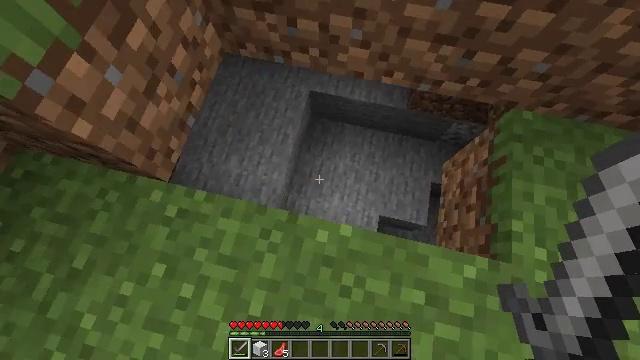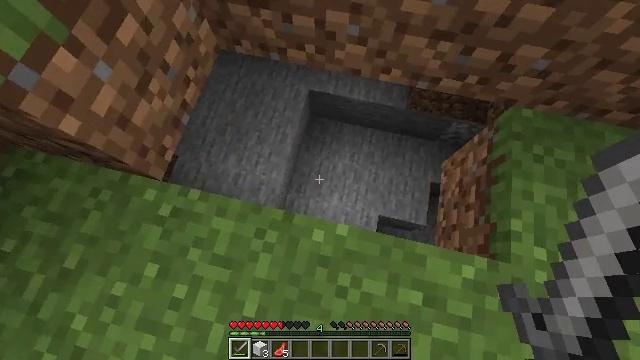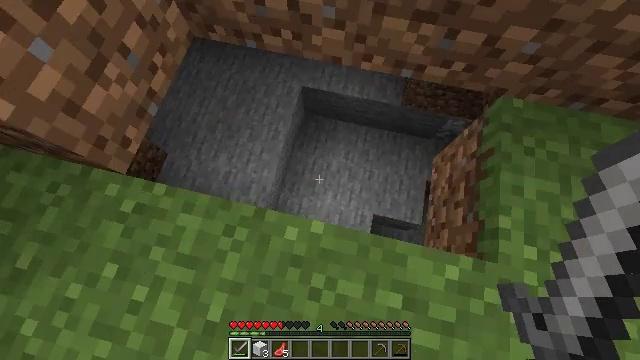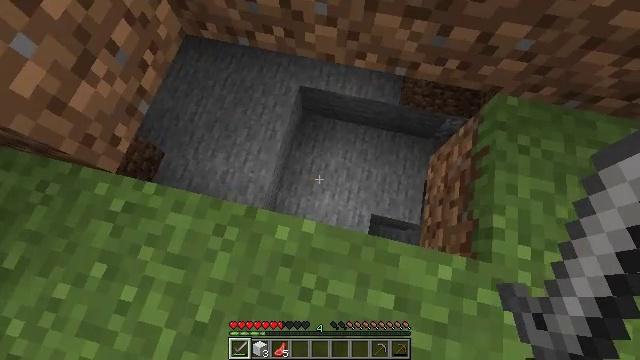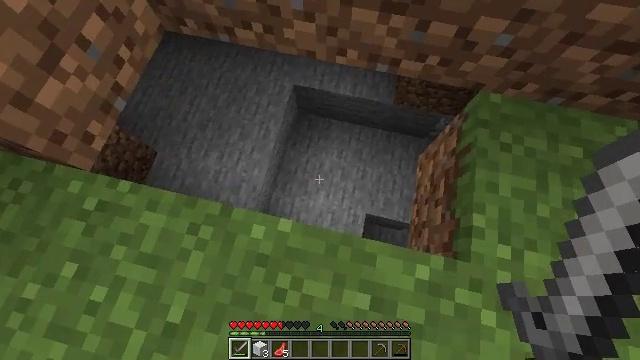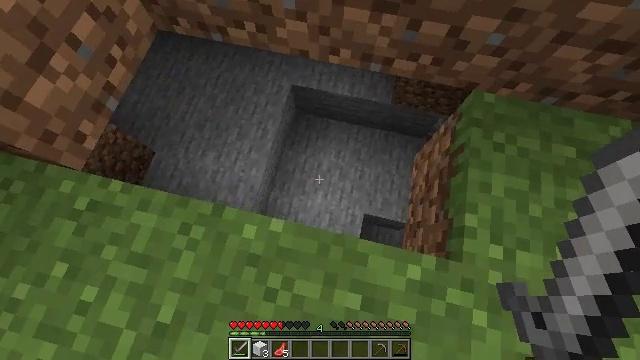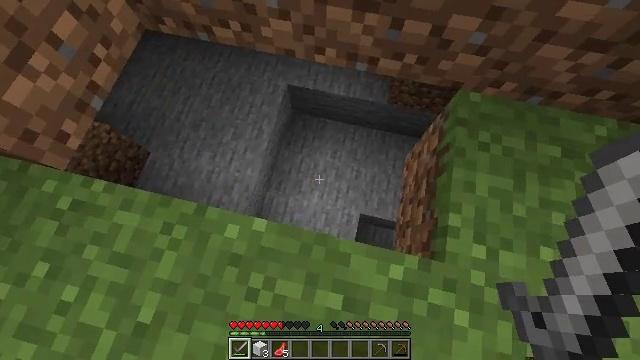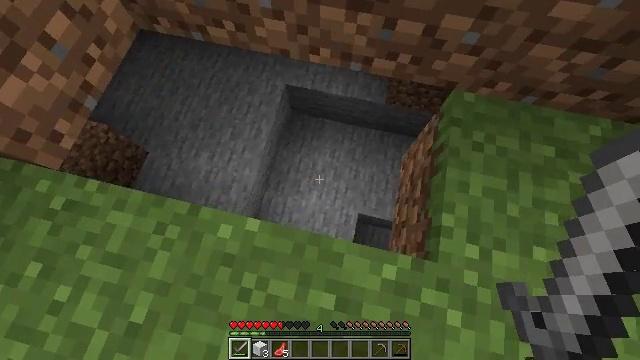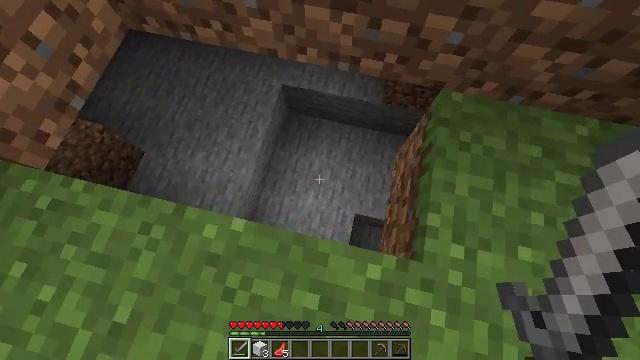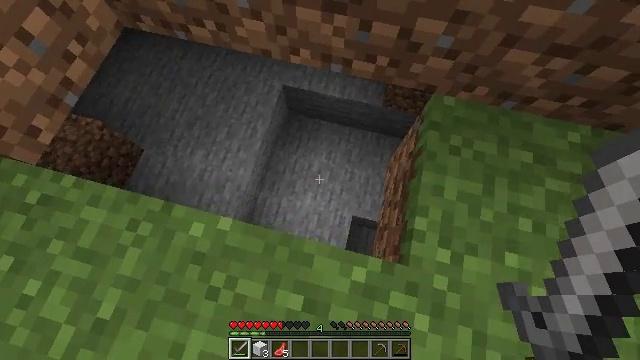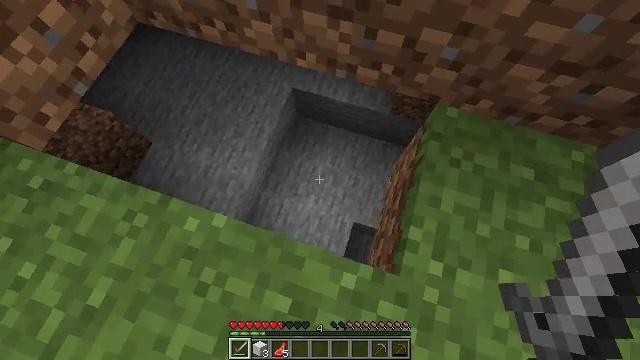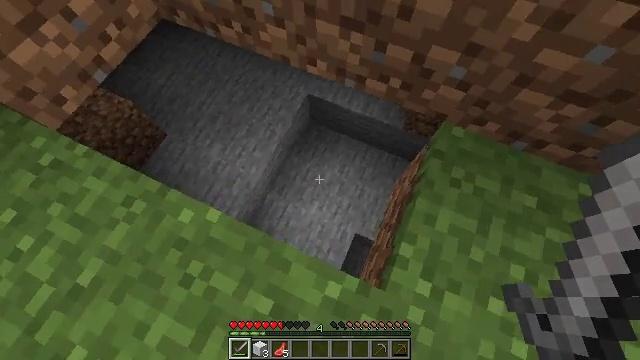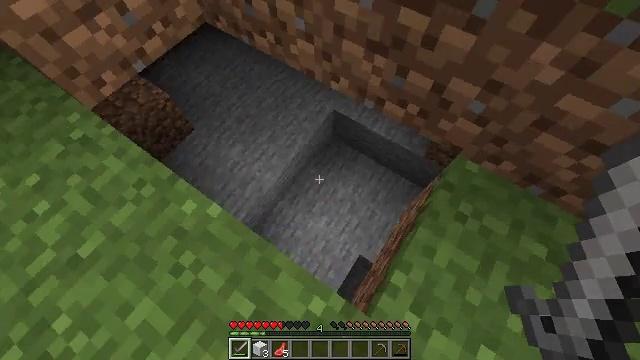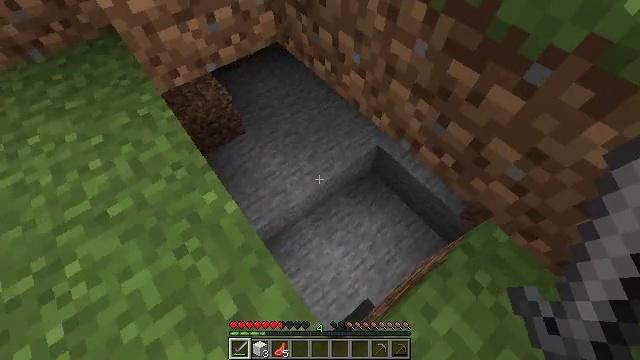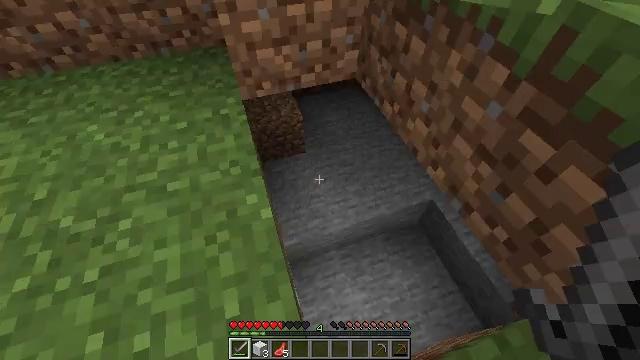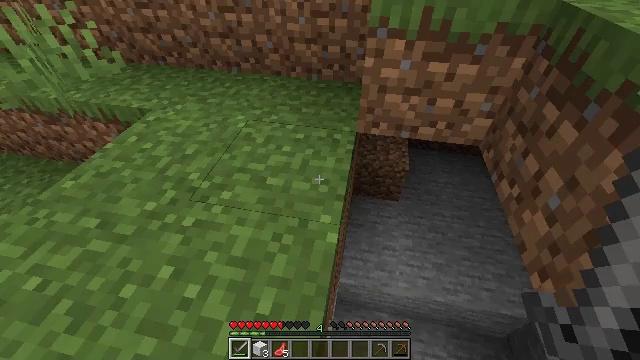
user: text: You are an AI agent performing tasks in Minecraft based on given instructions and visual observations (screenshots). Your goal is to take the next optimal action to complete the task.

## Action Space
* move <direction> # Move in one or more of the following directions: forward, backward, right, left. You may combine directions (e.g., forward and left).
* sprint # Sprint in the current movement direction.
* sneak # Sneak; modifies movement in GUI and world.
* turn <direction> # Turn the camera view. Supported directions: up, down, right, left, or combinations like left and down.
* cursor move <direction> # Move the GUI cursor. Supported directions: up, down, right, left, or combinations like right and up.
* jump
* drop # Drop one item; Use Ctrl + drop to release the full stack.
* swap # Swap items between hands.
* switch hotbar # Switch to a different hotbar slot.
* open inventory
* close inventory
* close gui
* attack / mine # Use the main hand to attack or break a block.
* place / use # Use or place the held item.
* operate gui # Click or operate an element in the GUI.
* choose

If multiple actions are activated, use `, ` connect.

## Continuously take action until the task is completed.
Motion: motion action
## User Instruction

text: Turn raw cod into cooked cod in the furnace.
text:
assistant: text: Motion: move right, sneak
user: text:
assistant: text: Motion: move right, sneak
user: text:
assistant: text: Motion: move right, sneak
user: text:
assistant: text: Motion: move right, sneak
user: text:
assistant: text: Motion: move right, sneak
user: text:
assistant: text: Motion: move right, sneak
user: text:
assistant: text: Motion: move right, sneak
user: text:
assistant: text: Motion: move right, sneak
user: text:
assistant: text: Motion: move right, sneak, turn left
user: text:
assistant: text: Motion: move right, sneak, turn left
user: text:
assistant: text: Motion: move right, sneak, turn left and up
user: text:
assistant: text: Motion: move right, sneak, turn left and up
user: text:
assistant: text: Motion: move right, sneak, turn left and up
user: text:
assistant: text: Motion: move right, sneak, turn left and up
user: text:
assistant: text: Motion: move right, sneak, turn left and up
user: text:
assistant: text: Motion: move right, sneak, turn left
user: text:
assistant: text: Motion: move right, sneak, turn down
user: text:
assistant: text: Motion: sneak
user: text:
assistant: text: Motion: sneak
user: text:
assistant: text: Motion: sneak
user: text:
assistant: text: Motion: sneak
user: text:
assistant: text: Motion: sneak, turn left and up
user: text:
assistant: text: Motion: sneak, turn left and up
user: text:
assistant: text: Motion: sneak, turn left and up
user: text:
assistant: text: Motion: sneak, turn left and up
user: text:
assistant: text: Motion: move forward, turn left
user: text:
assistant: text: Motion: move forward, turn left
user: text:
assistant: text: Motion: move forward
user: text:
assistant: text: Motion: move forward
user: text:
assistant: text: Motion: move forward